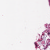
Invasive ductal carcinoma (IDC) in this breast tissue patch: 0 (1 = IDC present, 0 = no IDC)